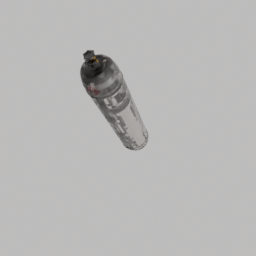
Label: tools